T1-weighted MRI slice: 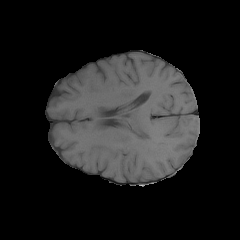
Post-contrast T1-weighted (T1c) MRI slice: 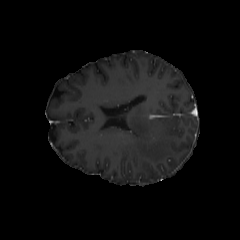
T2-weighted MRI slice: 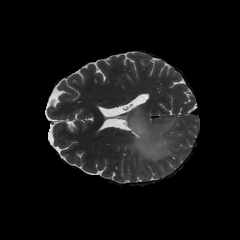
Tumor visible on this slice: yes